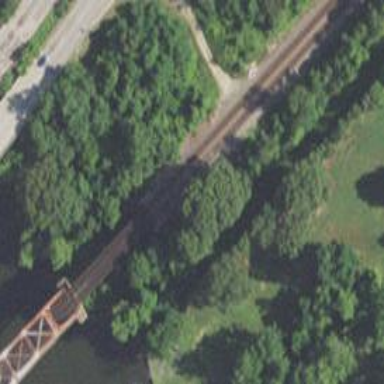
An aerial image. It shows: Railway track.